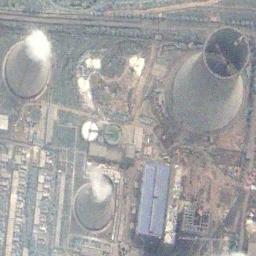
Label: thermal_power_station